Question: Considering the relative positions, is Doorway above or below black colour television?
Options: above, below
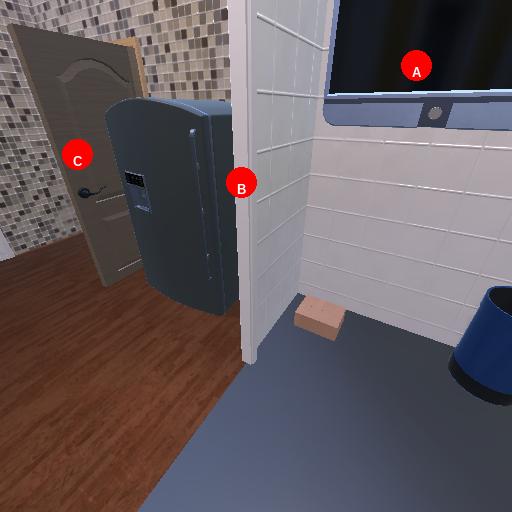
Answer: above